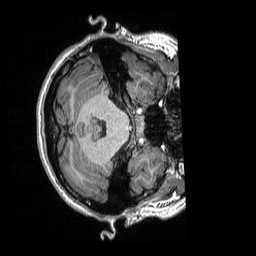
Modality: T1w
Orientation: axial
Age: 26
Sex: female
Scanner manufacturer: siemens
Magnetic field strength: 3 T
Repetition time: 2.3 s
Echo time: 0.00298 s